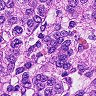
Metastatic tissue present: yes